Question: I have a custom 'View' in which I am drawing some text. I am using various free otf/ttf font files which are available in the assets folder
'''
public class ProjectView extends View {
private final Paint textPaint = new Paint(Paint.ANTI_ALIAS_FLAG);
private void init(Context context) {
textPaint.setStyle(Paint.Style.FILL);
textPaint.setAntiAlias(true);
typeface = Typeface.createFromAsset(context.getAssets(), "fonts" + File.separator + fontFileName);
textPaint.setTypeface(typeface);
}
}
'''
Everything seems to be working fine except one thing: The words I am drawing get randomly messed up, meaning the letters are randomly replaced with other letters or symbols.
Here is an example:

The correct word is in the left image but sometimes it gets drawn like in the right image. Calling 'invalidate()' again everything gets rendered correctly again fixes the problem.
This effect is more obvious in a 'ListView', it happens more often there because of the frequent redraws as I call 'notifyDatasetChanged()' on each item click. In the adapter I use it like this:
'''
@Override
public View getView(int position, View convertView, ViewGroup parent) {
View view = convertView;
ViewHolder holder;
if (convertView == null) {
view = inflater.inflate(R.layout.list_item_fonts, null);
holder = new ViewHolder();
holder.txtFont = (TextView) view.findViewById(R.id.txtFont);
view.setTag(holder);
} else {
holder = (ViewHolder) view.getTag();
}
//tried this two but no success
holder.txtFont.setPaintFlags(holder.txtFont.getPaintFlags() | Paint.SUBPIXEL_TEXT_FLAG | Paint.DEV_KERN_TEXT_FLAG);
holder.txtFont.getPaint().setSubpixelText(true);
holder.txtFont.setTextSize(TypedValue.COMPLEX_UNIT_SP, fonts.get(position).getSize());
holder.txtFont.setTypeface(Typeface.createFromAsset(context.getAssets(), "fonts" + File.separator + font.getFileName()));
}
'''
To be honest, I have no idea what causes this or how I could prevent it. Any help is appreciated!
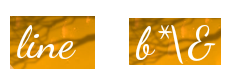
Answer: You are creating the typeface every time getView is called. This is inefficient, and could cause races while loading and parsing the typeface files.
Instead have in the activity a map of all loaded typefaces, and load each one only once.
I would even try to manage the typefaces on the Application class, if many activities and views use the same typefaces.